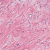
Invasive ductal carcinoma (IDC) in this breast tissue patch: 1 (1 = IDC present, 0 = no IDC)